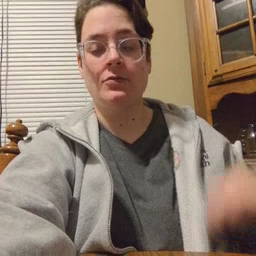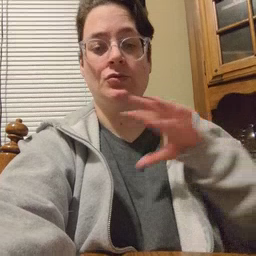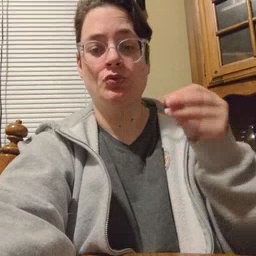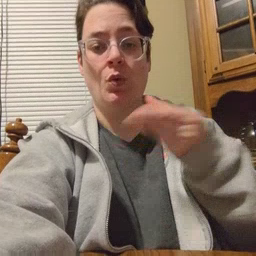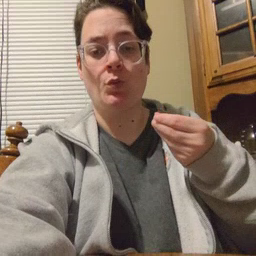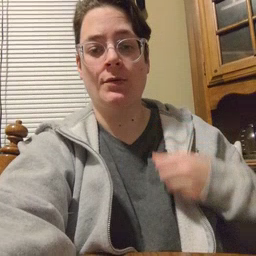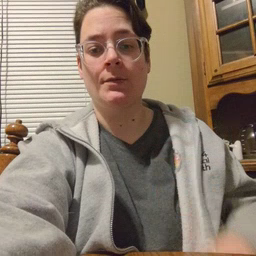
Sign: story